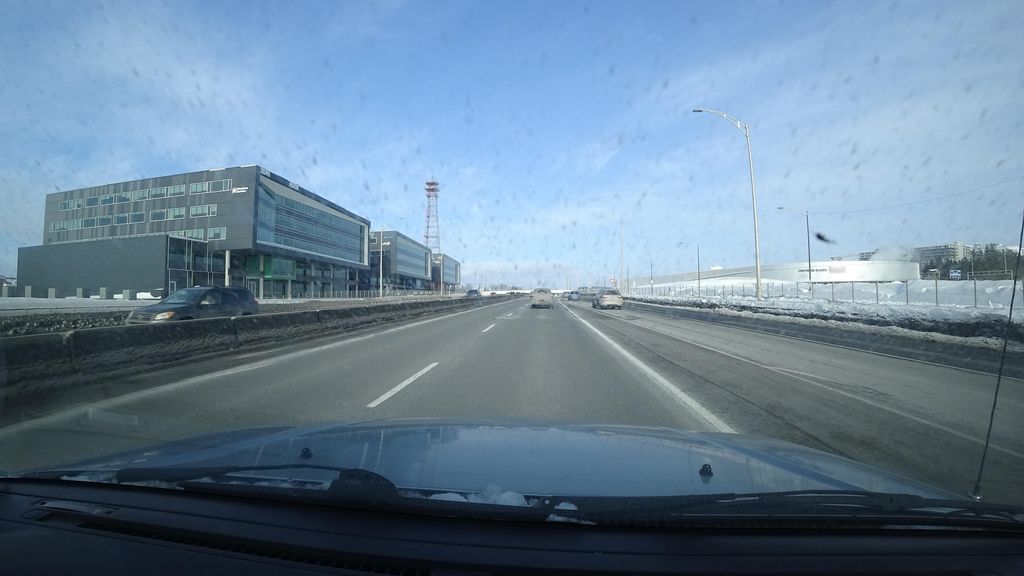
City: quebec_city